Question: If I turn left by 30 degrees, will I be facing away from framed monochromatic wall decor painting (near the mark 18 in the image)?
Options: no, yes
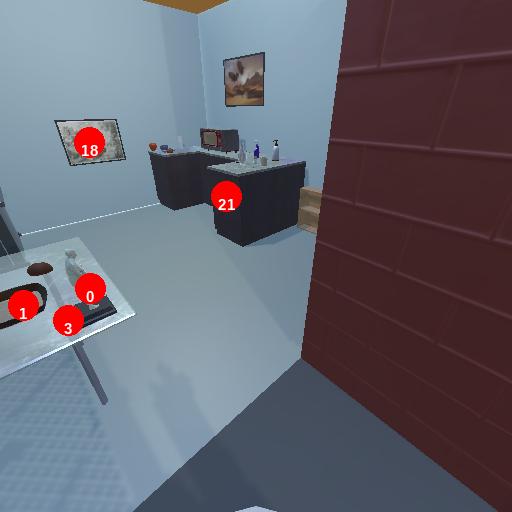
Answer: no